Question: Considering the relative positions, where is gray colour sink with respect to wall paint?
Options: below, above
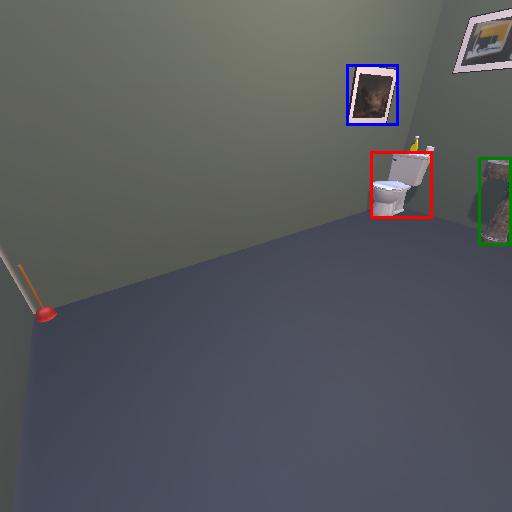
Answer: below